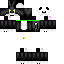
A female skeleton skin with dark skin, wearing brown helmet dressed in a green_skin robe top and black pants, featuring a closed mouth.